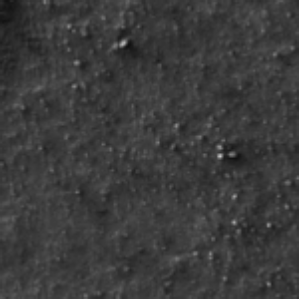
Label: frost